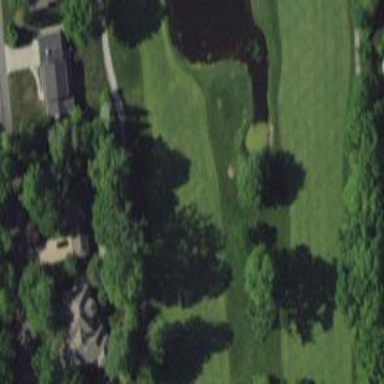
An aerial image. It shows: Golf hole.